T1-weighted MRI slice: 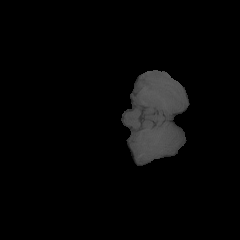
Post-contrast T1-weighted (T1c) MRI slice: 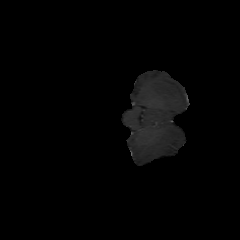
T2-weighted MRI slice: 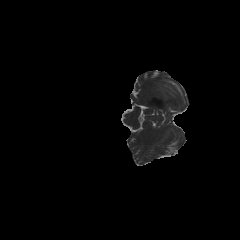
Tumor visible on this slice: no